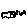
Label: fish